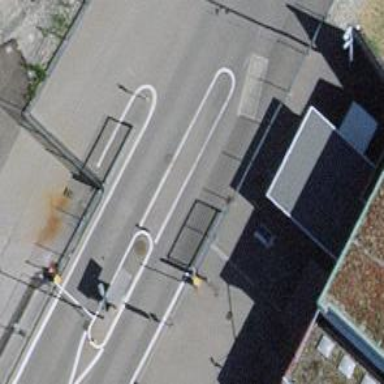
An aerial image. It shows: Lift gate barrier.